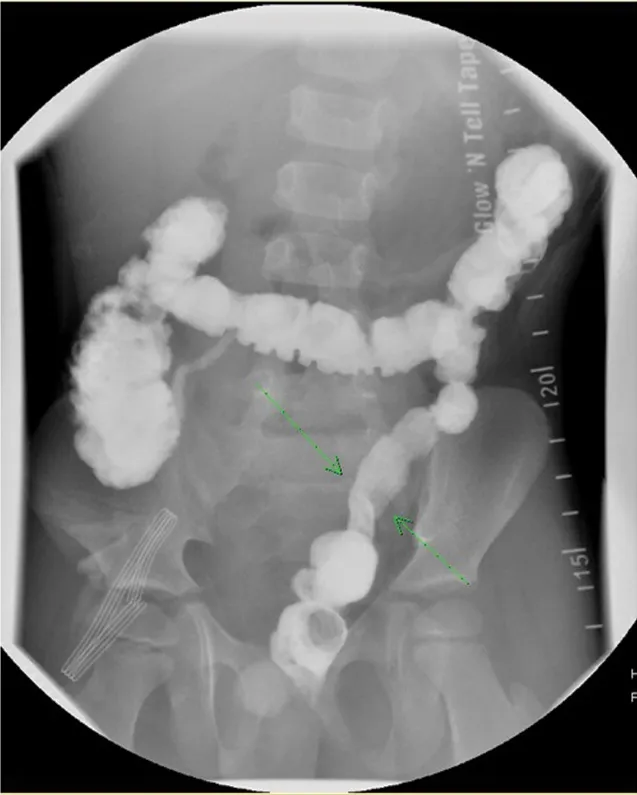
Postevacuation film showing a twist of the pull-through demonstrated by a shift in the mesenteric border of the pull through segment.
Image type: radiology (x_ray)